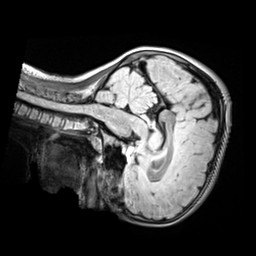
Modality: FLAIR
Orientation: sagittal
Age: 11
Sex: female
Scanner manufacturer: siemens
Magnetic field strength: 3 T
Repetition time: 5 s
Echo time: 0.388 s